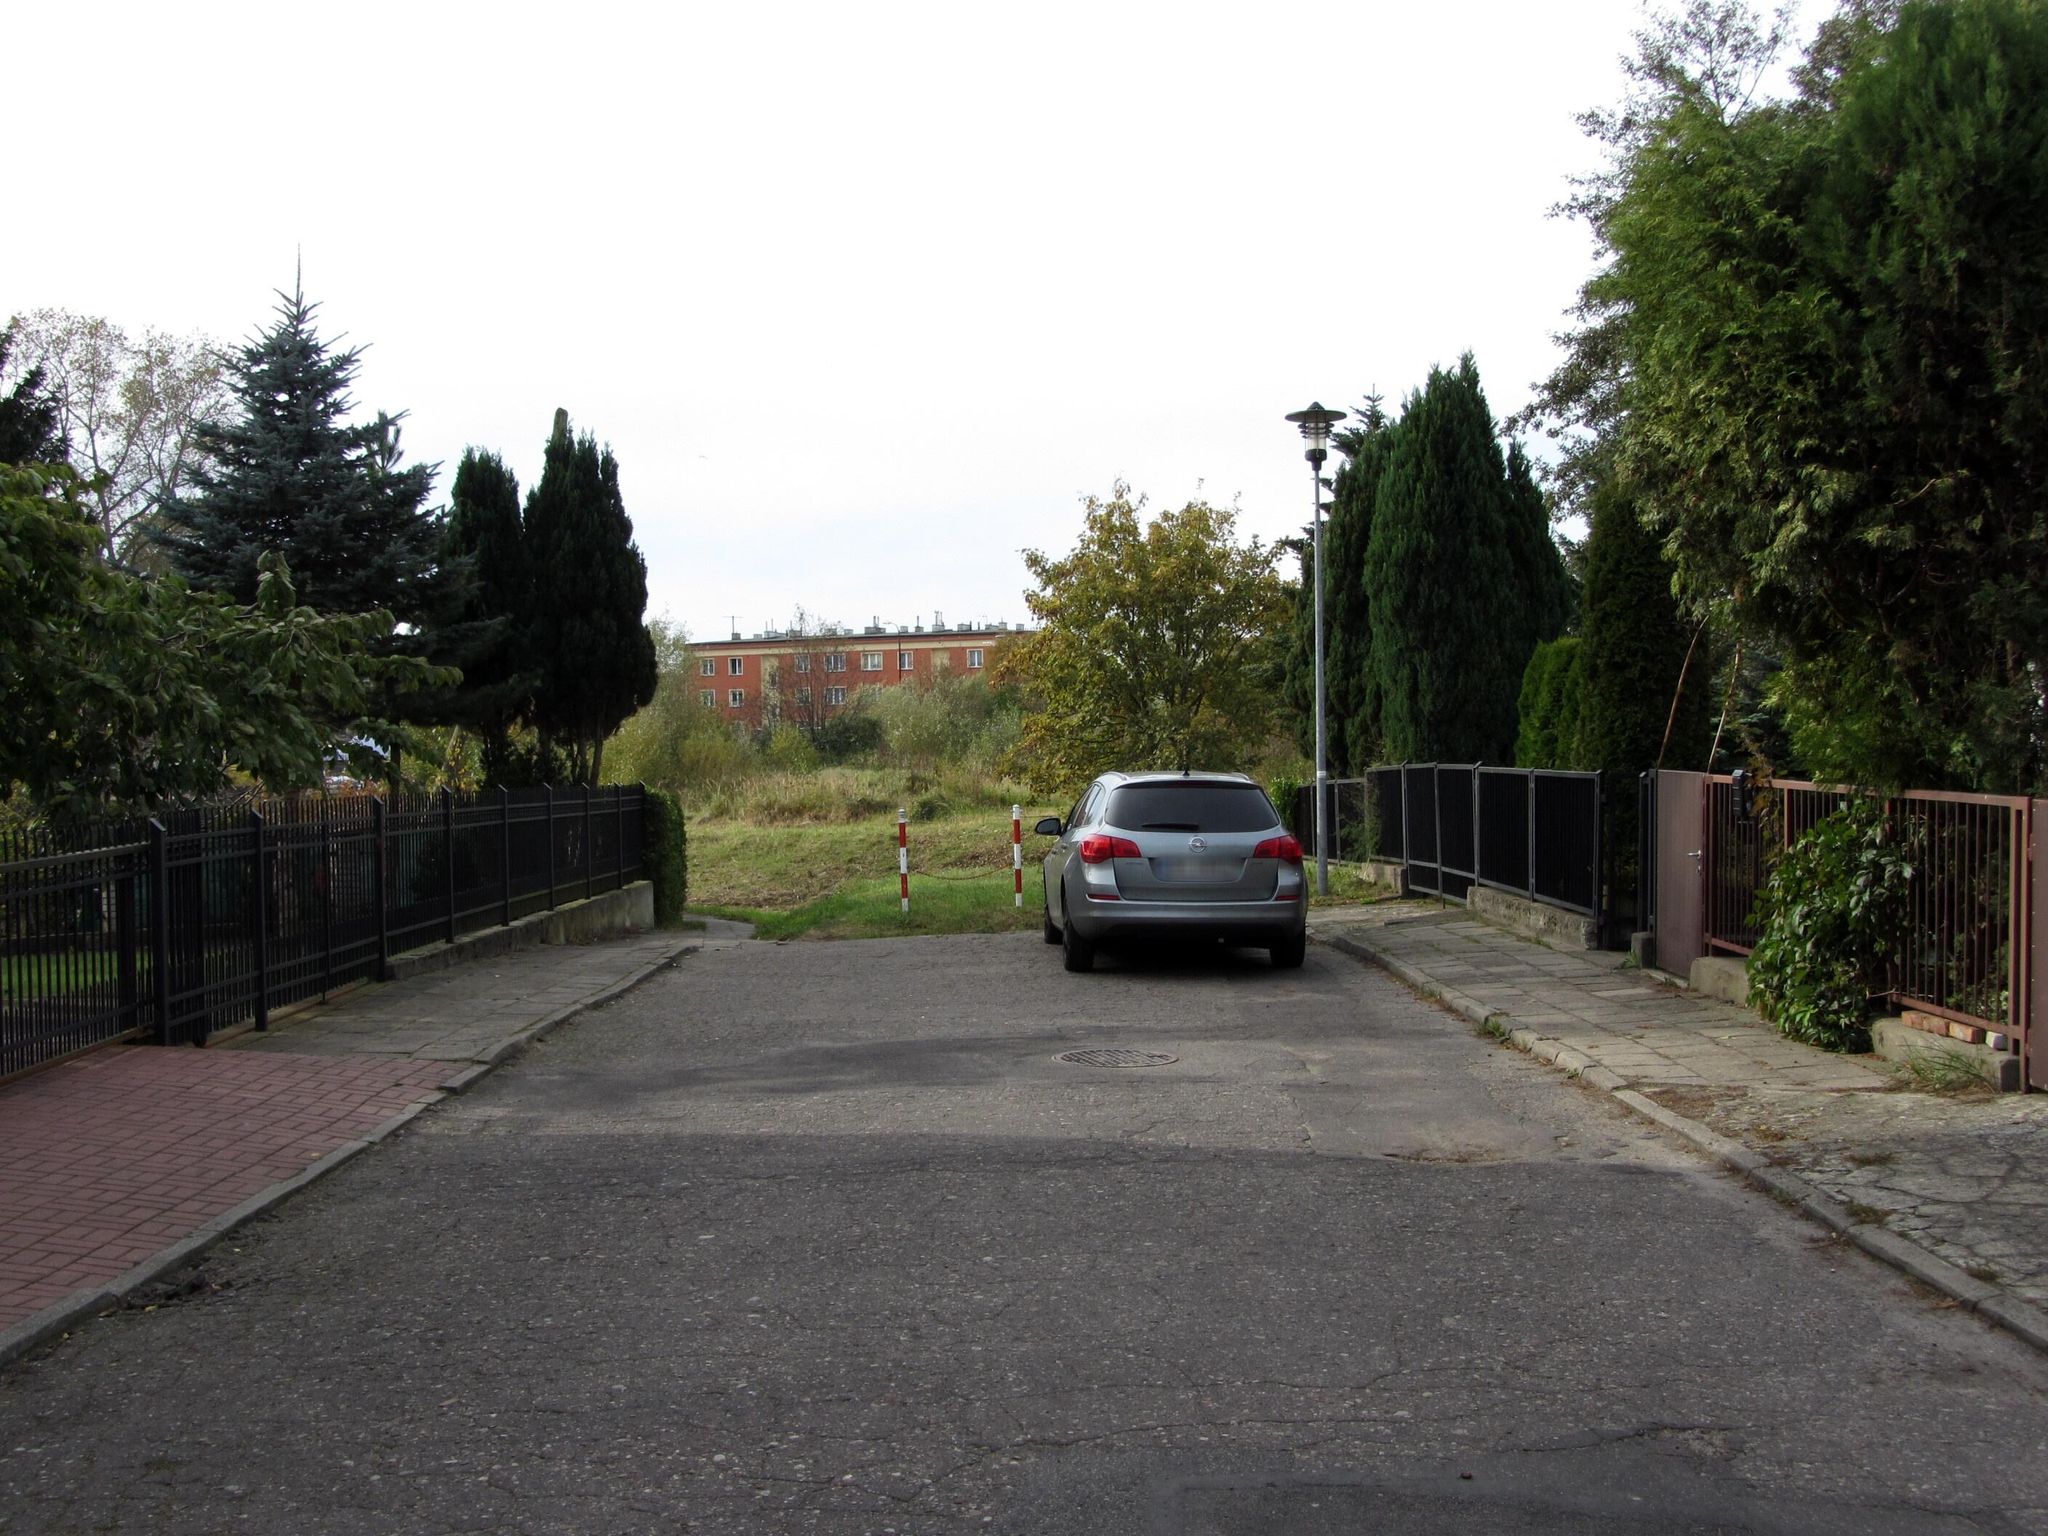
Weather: clear
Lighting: day
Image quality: good
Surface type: walking surface
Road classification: service, path
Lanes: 2
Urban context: dense urban cluster
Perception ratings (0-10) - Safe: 1.57, Lively: 4.76, Beautiful: 8.35, Boring: 2.68, Depressing: 2.32, Wealthy: 7.42